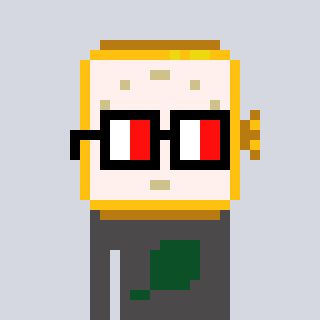
a pixel art character with square glasses with black frames and red eyes, a watch-shaped head and a grayscale-colored body on a cool background